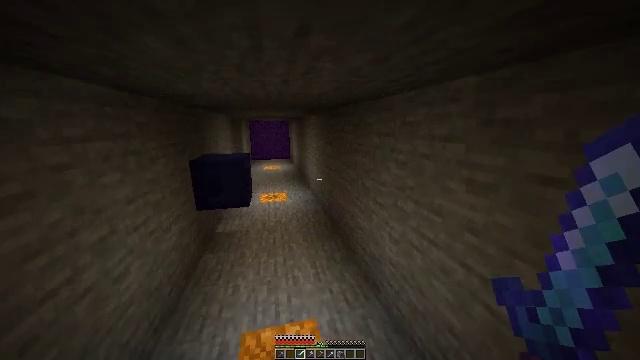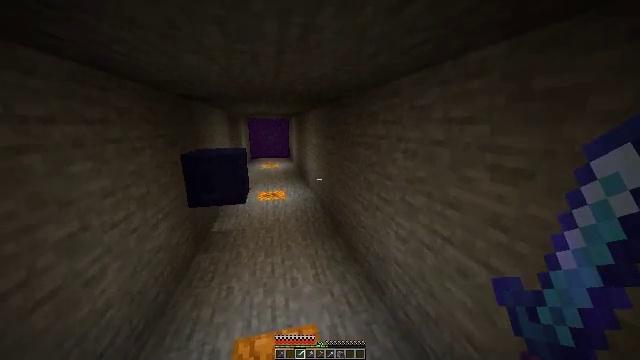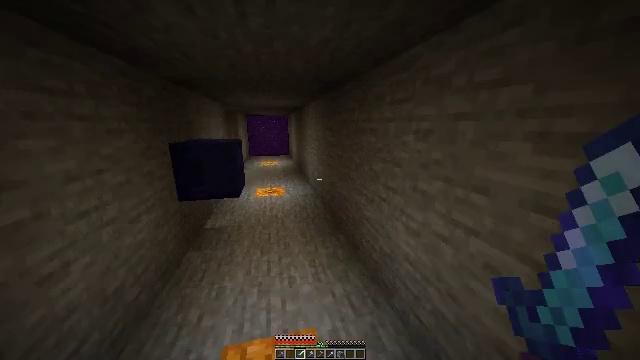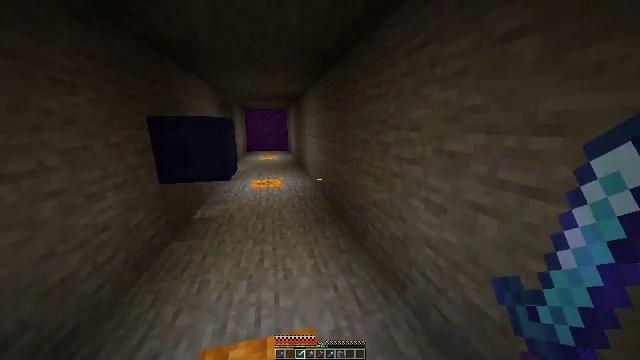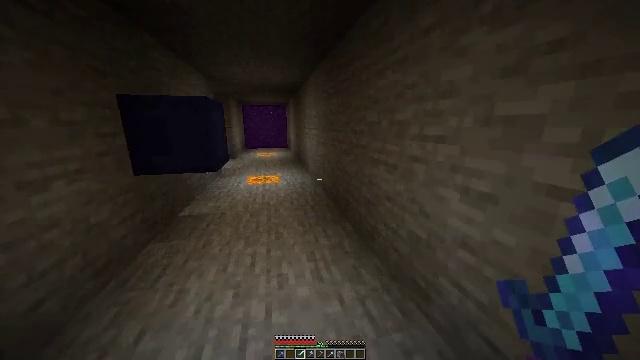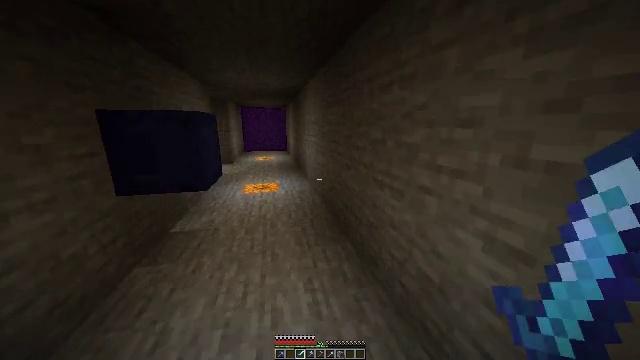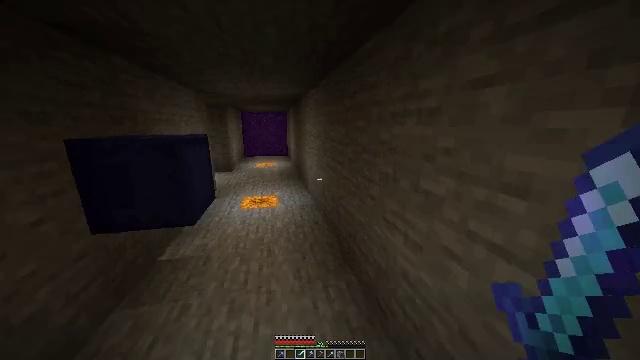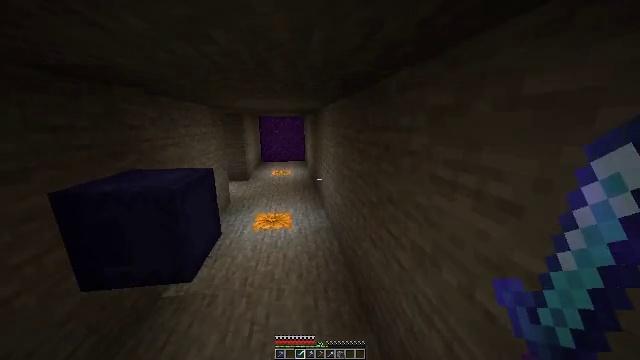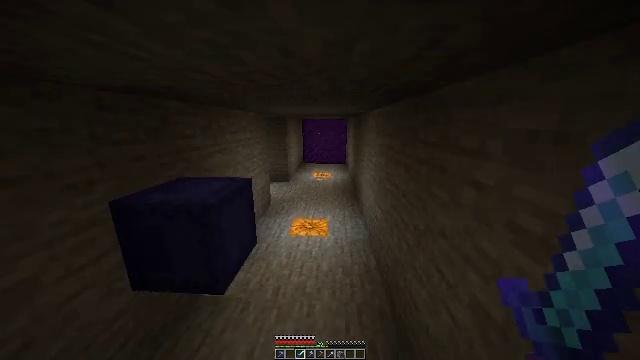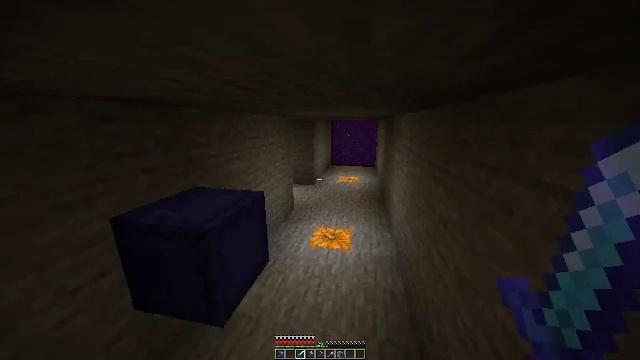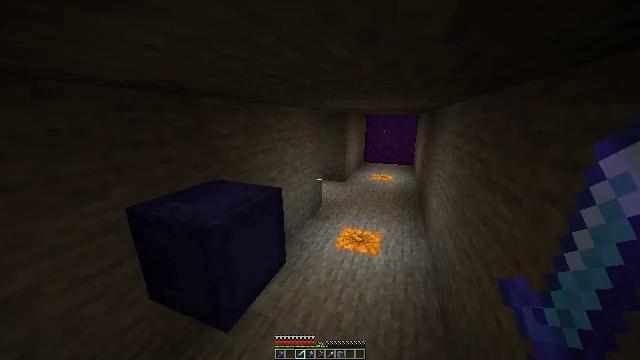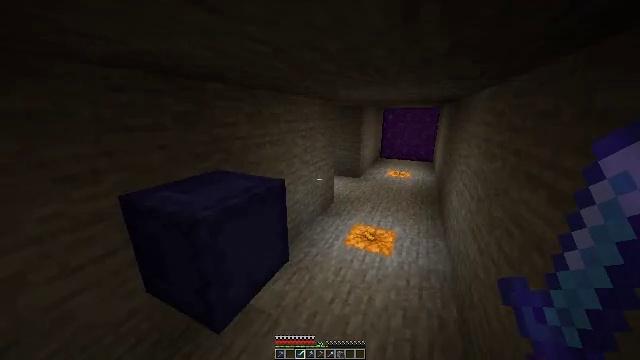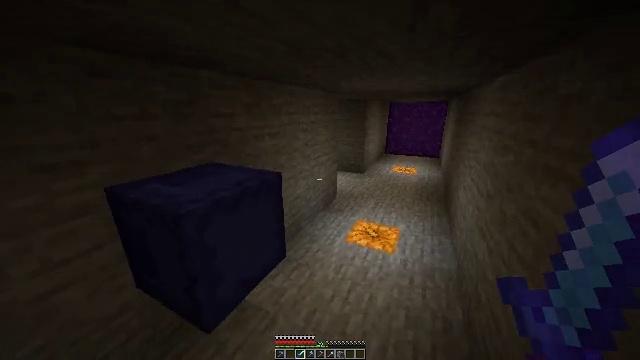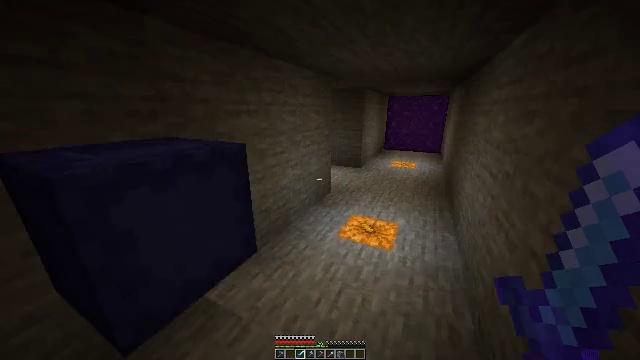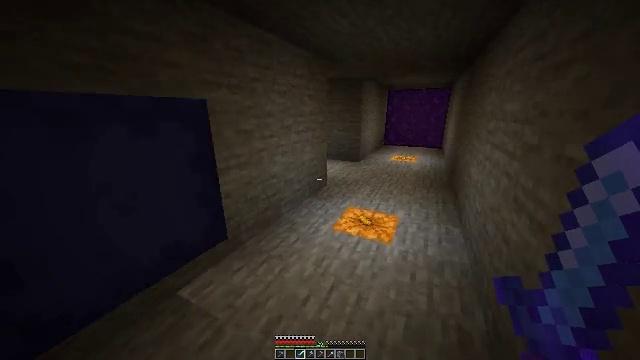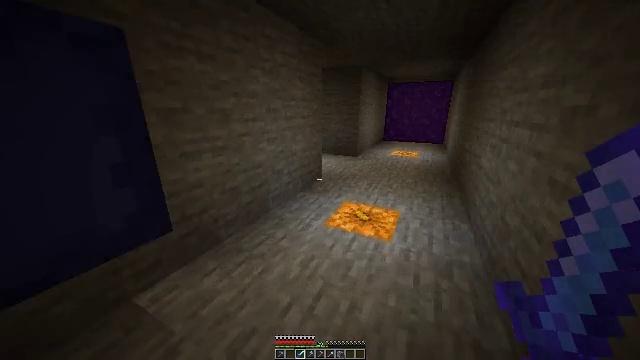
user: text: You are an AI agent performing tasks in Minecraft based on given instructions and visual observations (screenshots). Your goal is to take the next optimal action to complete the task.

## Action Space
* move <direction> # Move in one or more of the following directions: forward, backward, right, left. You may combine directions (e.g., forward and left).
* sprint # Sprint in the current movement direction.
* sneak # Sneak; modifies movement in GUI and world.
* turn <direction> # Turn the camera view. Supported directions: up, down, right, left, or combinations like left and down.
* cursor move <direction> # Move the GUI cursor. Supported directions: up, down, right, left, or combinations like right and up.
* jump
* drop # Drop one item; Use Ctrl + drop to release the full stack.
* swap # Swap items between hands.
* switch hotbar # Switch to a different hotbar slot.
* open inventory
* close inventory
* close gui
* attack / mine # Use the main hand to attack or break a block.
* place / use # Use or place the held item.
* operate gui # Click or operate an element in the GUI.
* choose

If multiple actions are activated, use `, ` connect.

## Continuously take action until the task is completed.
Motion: motion action
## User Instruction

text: Remove and gather vines.
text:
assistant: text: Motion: move forward
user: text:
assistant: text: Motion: move forward
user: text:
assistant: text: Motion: move forward
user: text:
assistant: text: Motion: move forward
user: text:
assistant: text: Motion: move forward, jump
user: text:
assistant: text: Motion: move forward, jump
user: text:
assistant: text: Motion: move forward, turn left, jump
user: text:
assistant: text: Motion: move forward, turn left, jump
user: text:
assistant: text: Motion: move forward, turn left, jump
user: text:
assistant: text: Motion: move forward, turn left and down
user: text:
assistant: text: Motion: move forward, turn left and down
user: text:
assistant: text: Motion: move forward, turn left and down
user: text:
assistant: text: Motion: move forward
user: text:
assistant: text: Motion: move forward
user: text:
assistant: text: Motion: move forward
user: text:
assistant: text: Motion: move forward, jump
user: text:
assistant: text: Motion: move forward, jump
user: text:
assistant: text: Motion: move forward, jump
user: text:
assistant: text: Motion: move forward, jump
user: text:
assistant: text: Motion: move forward, jump
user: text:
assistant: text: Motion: move forward
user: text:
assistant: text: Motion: move forward
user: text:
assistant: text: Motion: move forward
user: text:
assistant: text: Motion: move forward
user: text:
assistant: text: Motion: move forward
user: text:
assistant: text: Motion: move forward
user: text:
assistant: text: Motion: move forward
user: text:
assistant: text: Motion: move forward
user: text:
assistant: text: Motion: move forward, turn left
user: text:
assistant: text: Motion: move forward, turn left